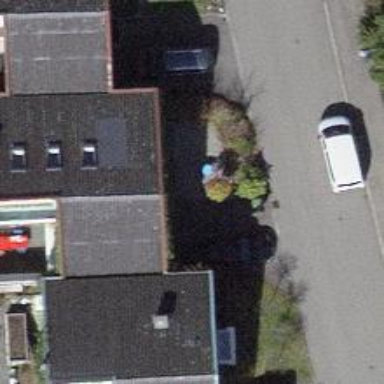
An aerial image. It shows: Residential building.